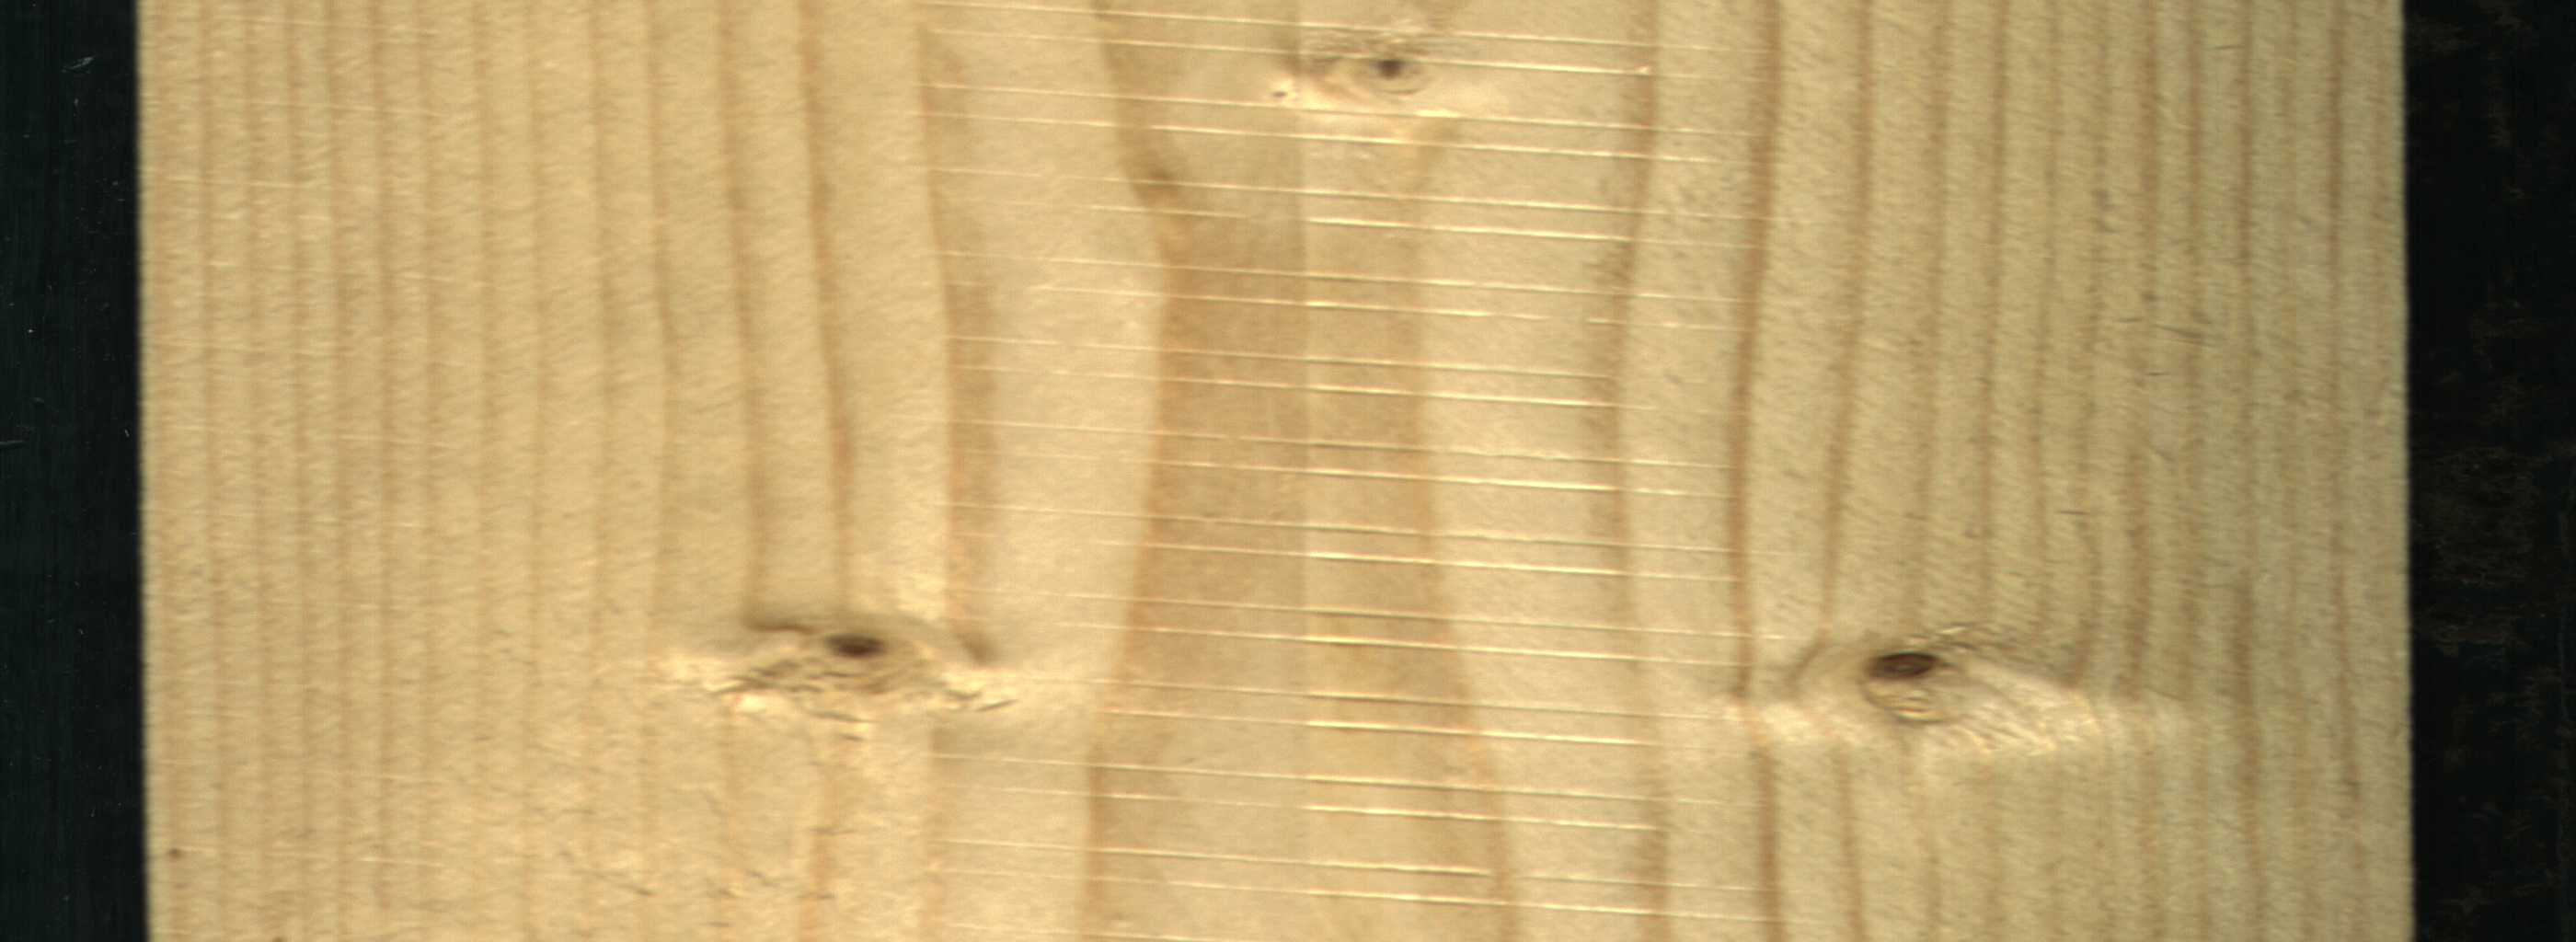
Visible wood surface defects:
Live_Knot
Live_Knot
Live_Knot